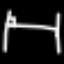
Label: bed